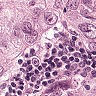
Metastatic tissue present: yes